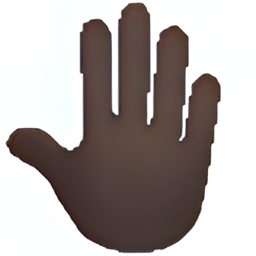
Name: raised back of hand
Emoji: 🤚🏿
Group: People & Body
Sub-group: hand-fingers-open